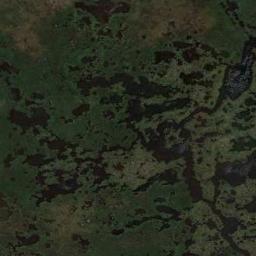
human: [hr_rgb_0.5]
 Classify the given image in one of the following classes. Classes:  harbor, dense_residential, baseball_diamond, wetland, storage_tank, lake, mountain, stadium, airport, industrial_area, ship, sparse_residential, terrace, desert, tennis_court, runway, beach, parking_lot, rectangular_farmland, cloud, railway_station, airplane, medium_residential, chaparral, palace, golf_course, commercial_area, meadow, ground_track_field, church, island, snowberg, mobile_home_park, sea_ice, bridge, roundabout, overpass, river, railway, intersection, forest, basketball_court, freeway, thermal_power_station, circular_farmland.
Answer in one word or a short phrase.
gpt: wetland